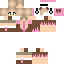
A female human skin with pale skin, wearing brown long hair dressed in a blue hoodie and brown shorts, featuring a closed mouth.